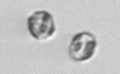
Label: Thalassiosira_sp_aff_mala